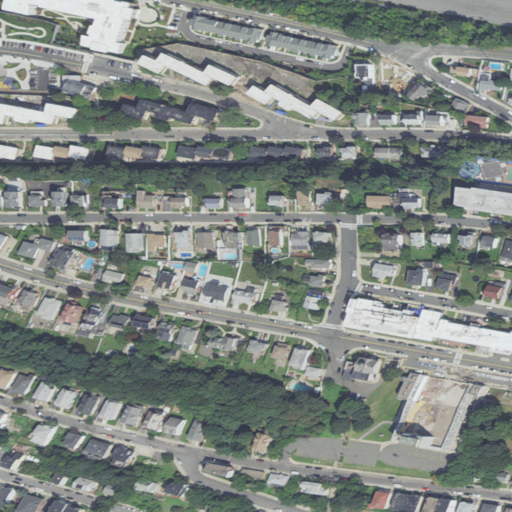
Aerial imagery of mountain in Massachusetts named Orient Heights containing high intensity development, medium intensity development, and low intensity development